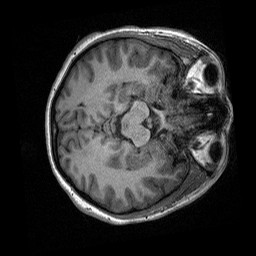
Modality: T1w
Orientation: axial
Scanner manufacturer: siemens
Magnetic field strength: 3 T
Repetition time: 2.3 s
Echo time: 0.00226 s